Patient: sex M, age 61
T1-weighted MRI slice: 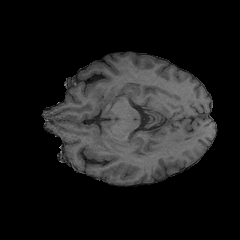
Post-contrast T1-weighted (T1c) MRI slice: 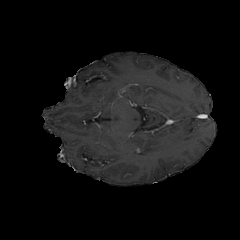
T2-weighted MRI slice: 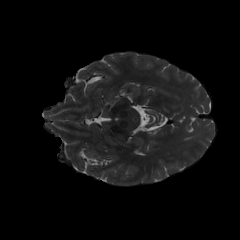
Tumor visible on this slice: no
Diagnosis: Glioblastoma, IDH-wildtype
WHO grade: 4